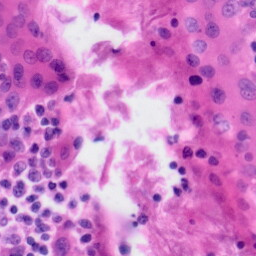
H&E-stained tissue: Tonsil